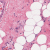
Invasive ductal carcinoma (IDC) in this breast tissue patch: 0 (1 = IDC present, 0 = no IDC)